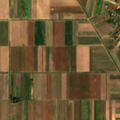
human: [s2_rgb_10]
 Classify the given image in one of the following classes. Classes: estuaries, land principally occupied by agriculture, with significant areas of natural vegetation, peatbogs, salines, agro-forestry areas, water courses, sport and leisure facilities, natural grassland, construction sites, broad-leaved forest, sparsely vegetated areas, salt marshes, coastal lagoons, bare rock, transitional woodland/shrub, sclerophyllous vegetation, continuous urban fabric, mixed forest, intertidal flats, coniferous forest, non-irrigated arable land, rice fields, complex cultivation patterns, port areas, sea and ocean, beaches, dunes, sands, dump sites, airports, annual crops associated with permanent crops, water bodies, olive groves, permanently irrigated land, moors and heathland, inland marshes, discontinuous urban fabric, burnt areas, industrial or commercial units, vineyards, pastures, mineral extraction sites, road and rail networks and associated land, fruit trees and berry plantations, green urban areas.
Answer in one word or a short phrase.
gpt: non-irrigated arable land, complex cultivation patterns